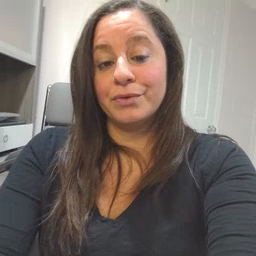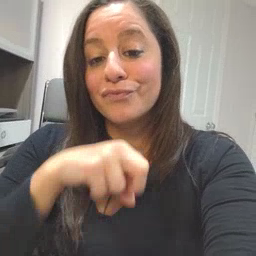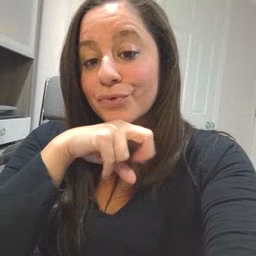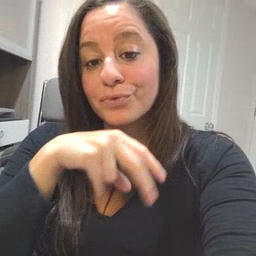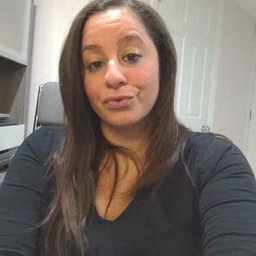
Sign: frog